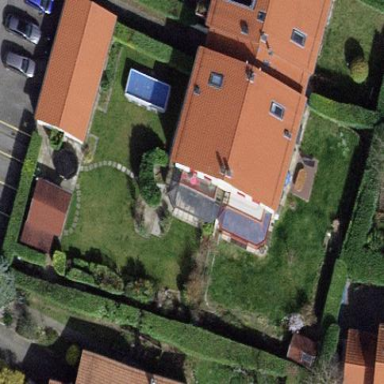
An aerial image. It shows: Garden enclosed by fence.